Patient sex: F
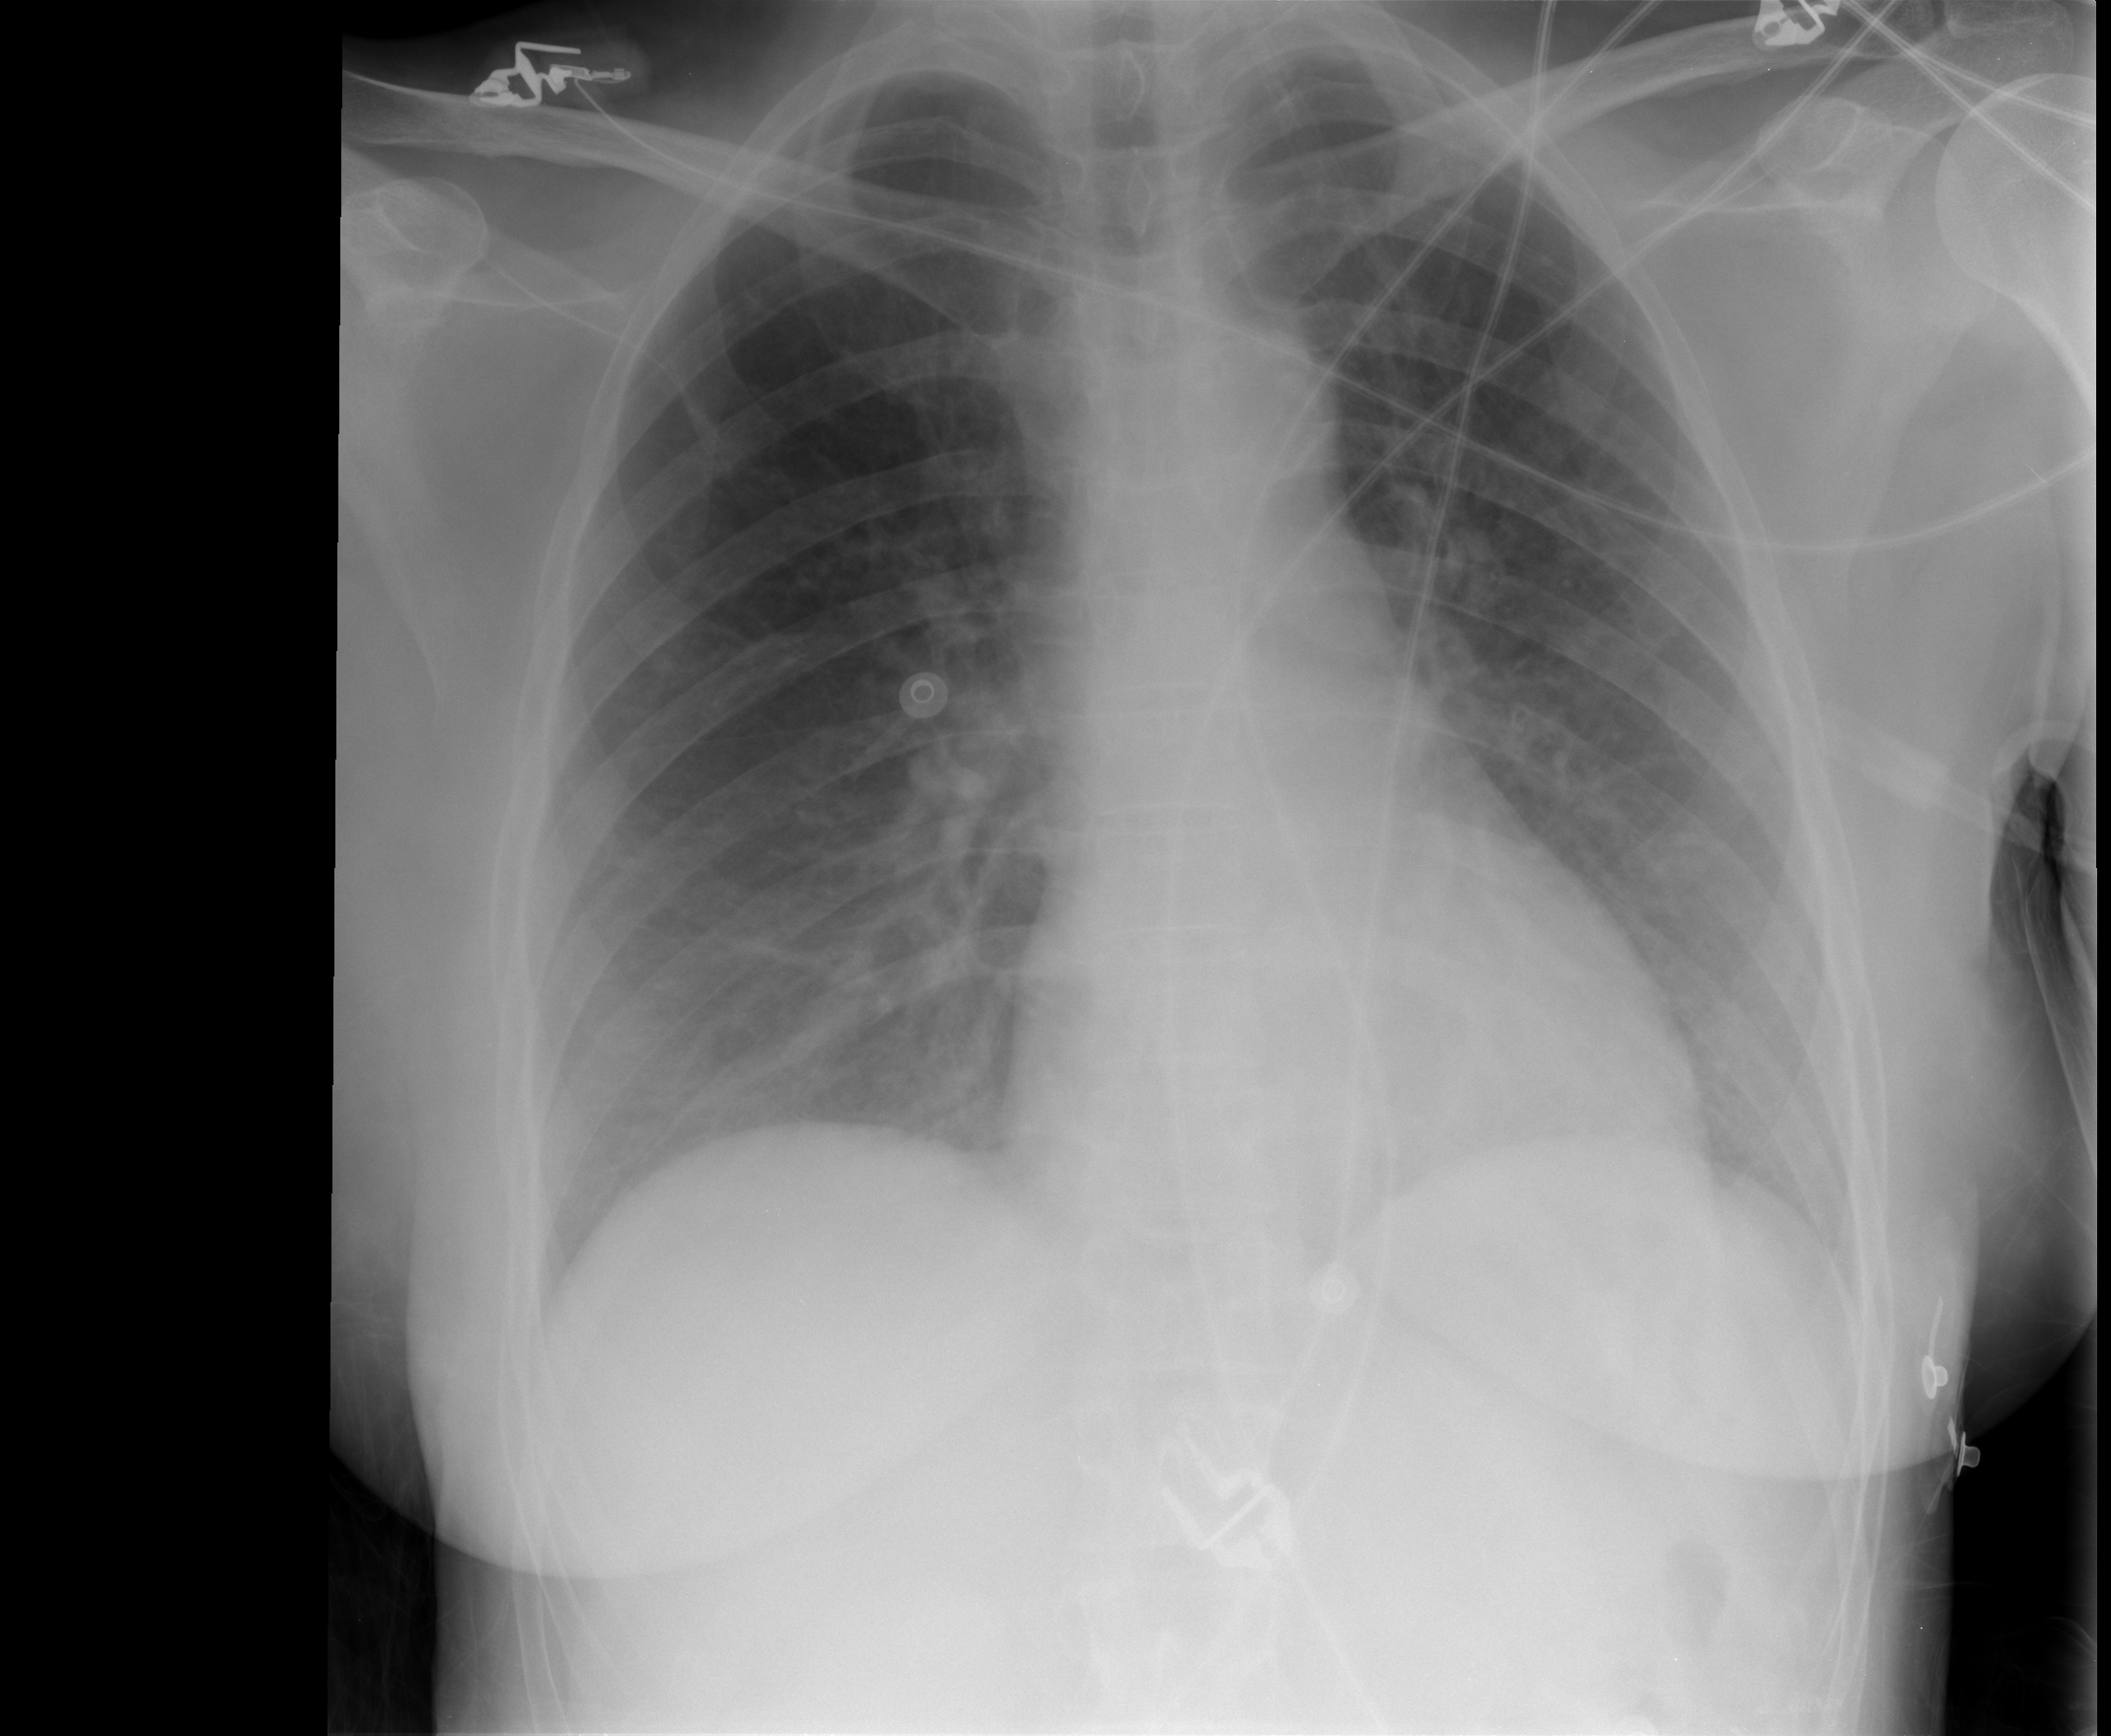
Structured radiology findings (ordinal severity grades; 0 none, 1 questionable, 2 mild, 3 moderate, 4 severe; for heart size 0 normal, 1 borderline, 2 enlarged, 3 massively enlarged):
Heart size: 0
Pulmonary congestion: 0
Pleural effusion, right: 0
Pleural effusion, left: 0
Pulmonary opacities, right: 0
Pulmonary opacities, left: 0
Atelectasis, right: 1
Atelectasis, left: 0